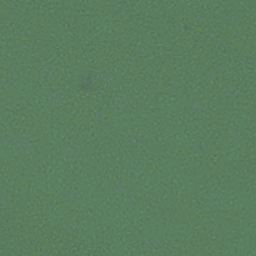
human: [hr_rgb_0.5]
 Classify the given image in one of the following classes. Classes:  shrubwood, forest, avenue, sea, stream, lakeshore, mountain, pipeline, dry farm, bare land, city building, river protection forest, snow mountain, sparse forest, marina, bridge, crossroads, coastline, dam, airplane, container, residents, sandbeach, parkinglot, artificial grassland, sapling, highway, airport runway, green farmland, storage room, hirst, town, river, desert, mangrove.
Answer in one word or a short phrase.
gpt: sea